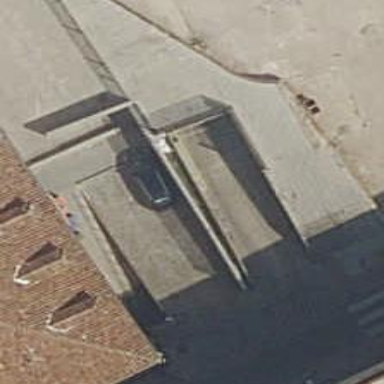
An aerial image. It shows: Parking entrance.